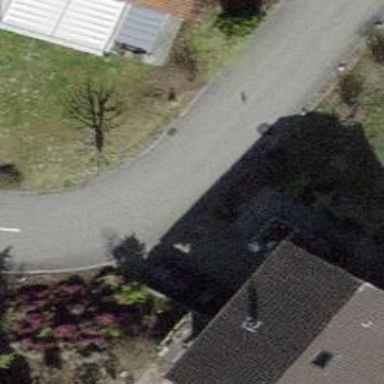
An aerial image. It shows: Smoothly paved residential road.